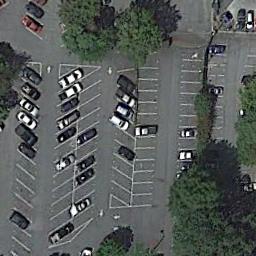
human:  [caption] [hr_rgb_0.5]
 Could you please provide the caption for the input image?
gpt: The parking lot is next to some trees .

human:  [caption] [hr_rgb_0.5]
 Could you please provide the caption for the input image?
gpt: Four rows of cars were parked in the open space in front of the building .

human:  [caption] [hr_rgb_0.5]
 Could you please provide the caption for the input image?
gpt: The parking lot with some neatly arranged cars is surrounded by some trees .

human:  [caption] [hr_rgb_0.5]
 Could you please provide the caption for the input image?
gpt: There are many different colors and styles of cars in the parking lot .

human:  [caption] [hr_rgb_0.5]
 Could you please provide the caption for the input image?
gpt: There are some green trees around the parking lot with some cars .